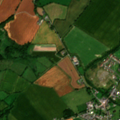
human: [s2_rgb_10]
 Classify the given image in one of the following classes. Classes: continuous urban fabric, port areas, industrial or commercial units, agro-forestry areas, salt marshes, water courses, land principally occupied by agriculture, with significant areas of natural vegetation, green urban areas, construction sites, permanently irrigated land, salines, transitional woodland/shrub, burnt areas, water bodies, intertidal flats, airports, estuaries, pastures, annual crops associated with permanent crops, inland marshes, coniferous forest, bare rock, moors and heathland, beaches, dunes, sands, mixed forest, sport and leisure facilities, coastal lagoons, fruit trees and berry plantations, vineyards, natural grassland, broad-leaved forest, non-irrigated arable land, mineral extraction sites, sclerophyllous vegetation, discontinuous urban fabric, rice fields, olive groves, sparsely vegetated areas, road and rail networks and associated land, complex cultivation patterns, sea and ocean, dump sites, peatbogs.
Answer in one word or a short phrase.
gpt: discontinuous urban fabric, non-irrigated arable land, pastures